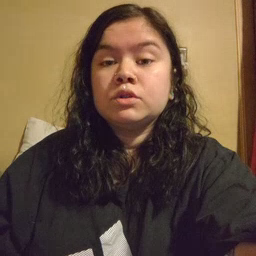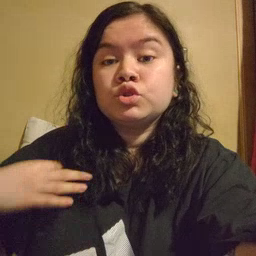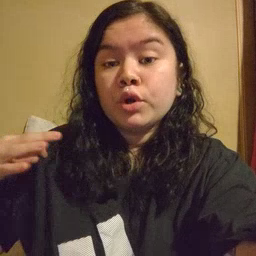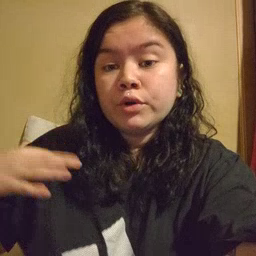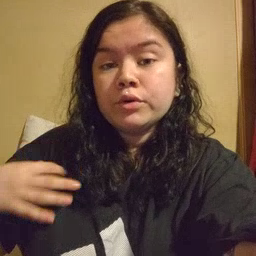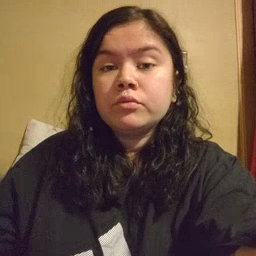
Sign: shirt